Question: I am new to R programming. For my course work, I am implementing Recommendation system using R. I already convert data table to matrix and then processed SVD=udv using irlba funtion. Now I have the following matrix u.

Now I need to classify them based on their sign. For example, here, first three are combination of(-, -) then last is (-,-), so they all must be in same community. Then 4th and 5th are (-, +), they are in same community and so on.
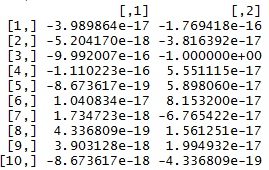
Answer: you can use 'sign' on each column and paste them into your combination string. Then split the matrix into each combination
'''
set.seed(0L)
mat <- matrix(rnorm(20), ncol=2)
split(data.frame(mat), apply(mat, 1, function(x) paste(sign(x), collapse=", ")))
#> $'-1, -1'
#> X1 X2
#> 2 -<PHONE> -<PHONE>
#> 6 -<PHONE> -<PHONE>
#> 8 -<PHONE> -<PHONE>
#>
#> $'-1, 1'
#> X1 X2
#> 7 -0.928567035 <PHONE>
#> 9 -0.005767173 <PHONE>
#>
#> $'1, -1'
#> X1 X2
#> 3 <PHONE> -<PHONE>
#> 4 <PHONE> -<PHONE>
#> 5 <PHONE> -<PHONE>
#> 10 2.<PHONE> -<PHONE>
#>
#> $'1, 1'
#> X1 X2
#> 1 1.262954 <PHONE>
'''